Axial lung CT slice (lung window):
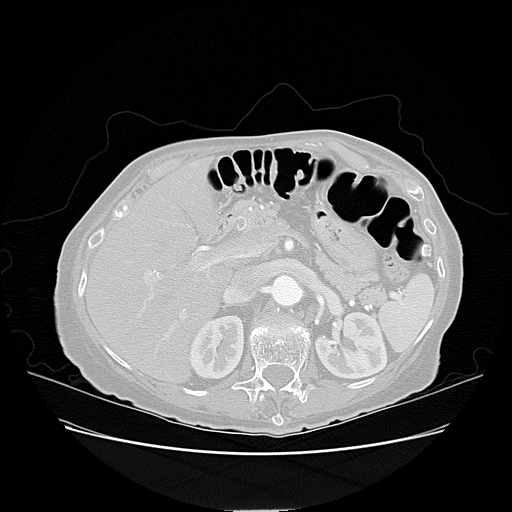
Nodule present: no